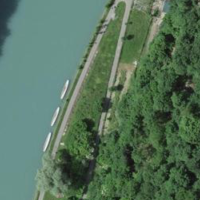
EUNIS habitat code: 53
Species observed at this site:
Tachybaptus ruficollis
Pholidoptera griseoaptera
Corvus corone
Motacilla cinerea
Cyanistes caeruleus
Anas crecca
Anas platyrhynchos
Aythya ferina
Dendrocopos major
Passer domesticus
Aegithalos caudatus
Filipendula ulmaria
Turdus merula
Phalacrocorax carbo
Poecile palustris
Cygnus olor
Parus major
Mergus merganser
Cinclus cinclus
Circaea lutetiana